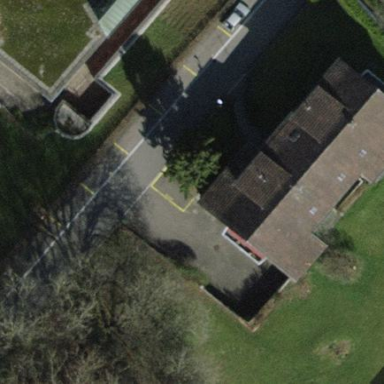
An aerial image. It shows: Pitched roof building.